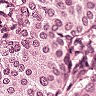
Metastatic tissue present: yes